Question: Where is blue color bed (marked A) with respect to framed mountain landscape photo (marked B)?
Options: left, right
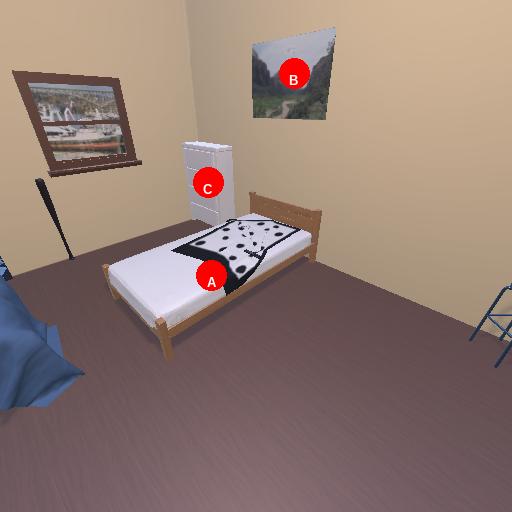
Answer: left